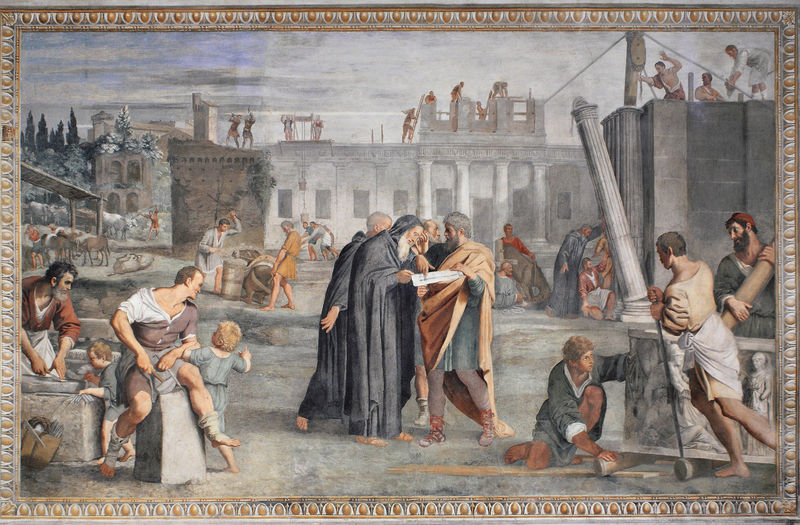
Titel: Wandmalereien der Grotteferrata, Abtei S. Maria, Kapelle von Santi Fondatori
Künstler: Annibale Caracci
Schlagwörter: gemälde, umhang, menschen, säule, säulen, schloss, wand, rahmen, steine, esel, kinder, relief, papier, arbeiter, wandgemälde, wandmalerei, steinmetz, palast, handwerker, quader, rollen, plan, tempel, schriftstück, eierstab, bau, sklaven, bauen, bildhauer, baustelle, architekt, planen, tempelbau, bauherr, kirchenbau, palastbau, baumeister, beraten, bauarbeiter, baumm, klind, errichten, wandmaelrei, fertigstellen, architektt